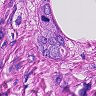
Metastatic tissue present: yes